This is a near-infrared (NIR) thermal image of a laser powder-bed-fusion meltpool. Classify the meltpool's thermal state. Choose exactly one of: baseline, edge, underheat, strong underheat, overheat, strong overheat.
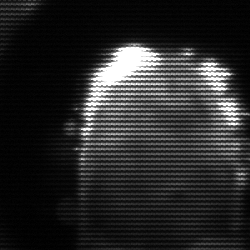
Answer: baseline